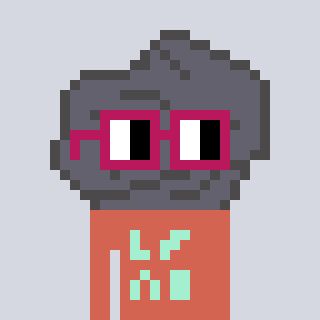
a pixel art character with square dark red glasses, a rock-shaped head and a peachy-colored body on a cool background